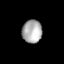
Tissue: lung
Cell type: Epithelial cells
Senescence score: 0.2075
Nuclear area (px): 448
Mean DAPI intensity: 172.326